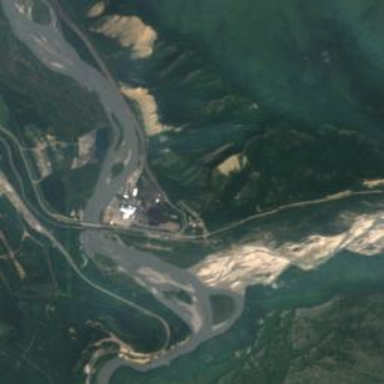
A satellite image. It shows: Power plant.